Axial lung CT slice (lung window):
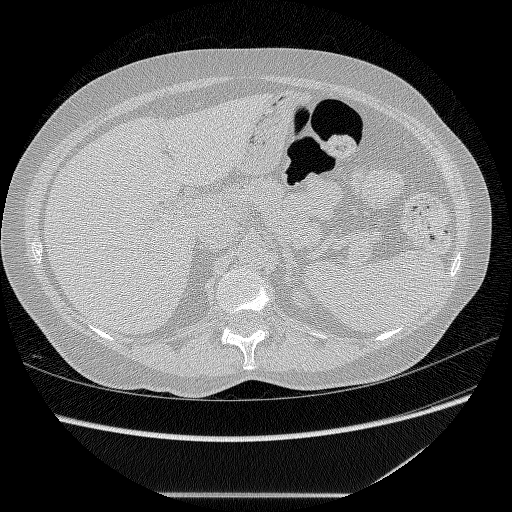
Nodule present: no